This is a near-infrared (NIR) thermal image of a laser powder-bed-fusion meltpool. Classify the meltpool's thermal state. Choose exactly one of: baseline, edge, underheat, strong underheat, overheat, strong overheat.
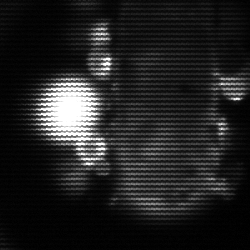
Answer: strong underheat